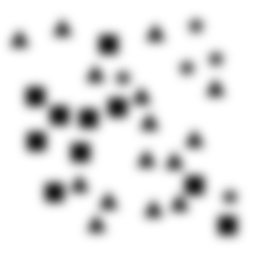
Squares: 10
Triangles: 15
Stars: 5
Total shapes: 30